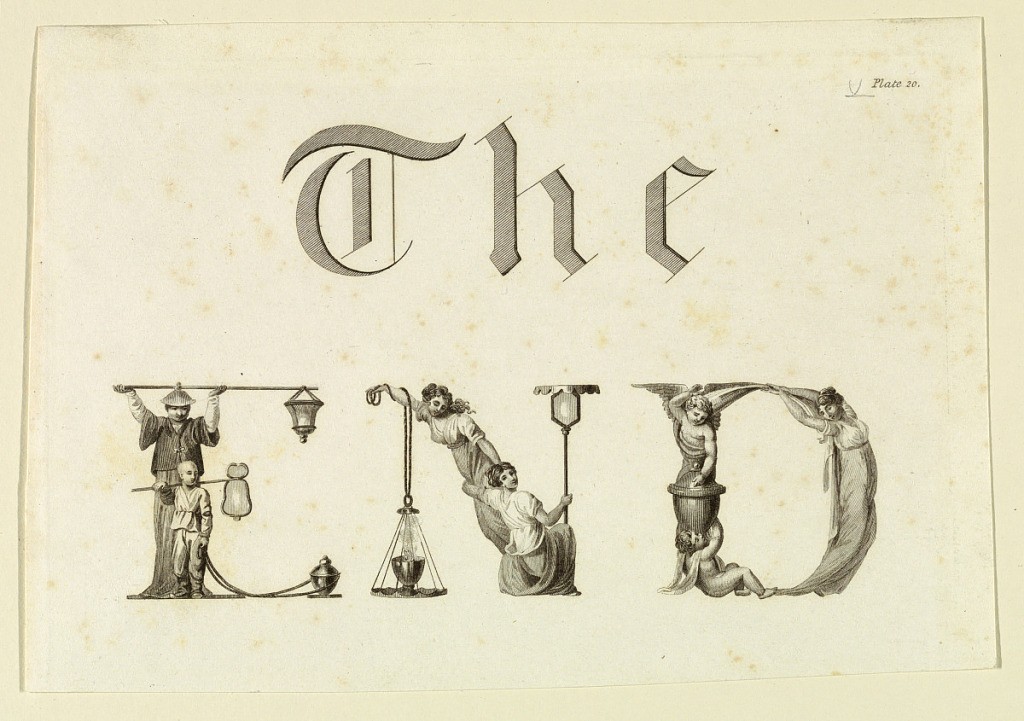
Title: The End, plate 20, from an unknown publication
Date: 18th century
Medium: Engraving on off-white laid paper
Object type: Print
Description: Horizontal rectangle. ''The End.'' The word ''end'' made up of letters formed of Chinese and female figures in classic costume, with lanterns and incense lamps.